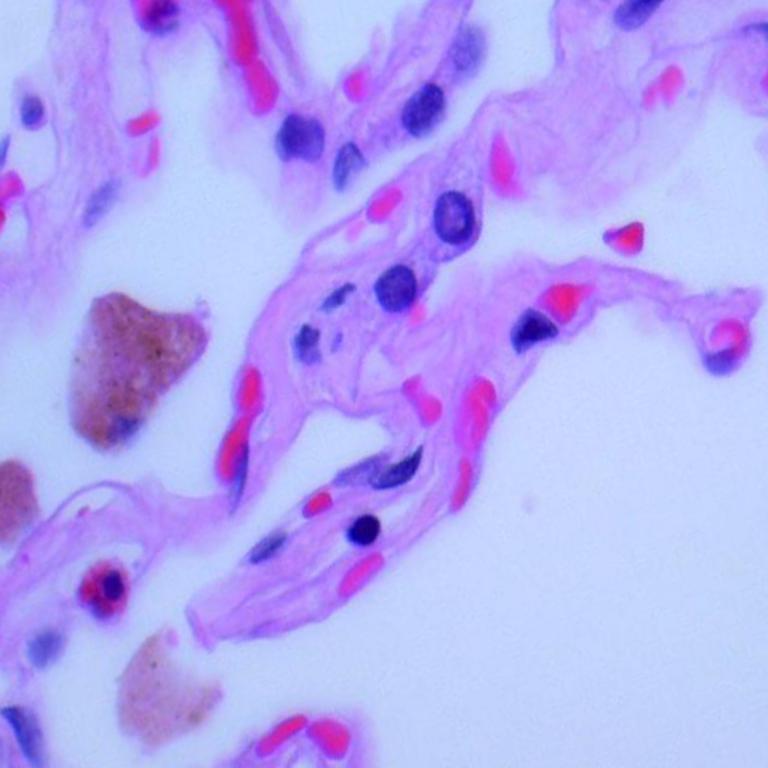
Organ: lung
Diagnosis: benign